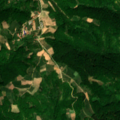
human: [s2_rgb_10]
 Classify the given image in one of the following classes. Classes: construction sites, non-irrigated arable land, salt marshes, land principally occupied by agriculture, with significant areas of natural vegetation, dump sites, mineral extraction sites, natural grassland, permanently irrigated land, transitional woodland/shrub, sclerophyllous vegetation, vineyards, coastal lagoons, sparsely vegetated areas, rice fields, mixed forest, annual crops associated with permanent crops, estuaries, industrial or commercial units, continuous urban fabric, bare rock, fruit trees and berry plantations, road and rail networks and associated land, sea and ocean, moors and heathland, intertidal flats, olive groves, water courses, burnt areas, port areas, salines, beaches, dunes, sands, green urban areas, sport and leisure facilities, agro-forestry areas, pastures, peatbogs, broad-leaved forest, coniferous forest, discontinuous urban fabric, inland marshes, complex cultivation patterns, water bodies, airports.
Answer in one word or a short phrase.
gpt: land principally occupied by agriculture, with significant areas of natural vegetation, broad-leaved forest, mixed forest